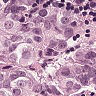
Metastatic tissue present: yes